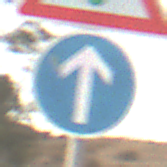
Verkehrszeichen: VorgeschriebeneFahrtrichtungGeradeaus
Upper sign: Lichtzeichenanlage
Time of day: SunriseSunset
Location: Outdoor (RoadRail)
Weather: PartlyCloudy
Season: NotSpecified
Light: Natural